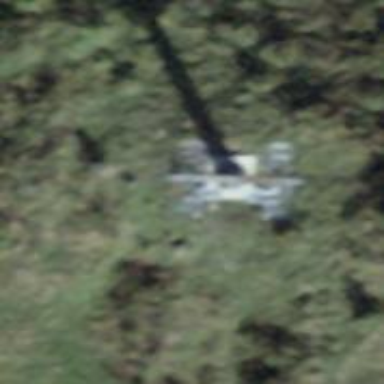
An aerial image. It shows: Pylon for aerialway.